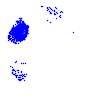
Particle: electron